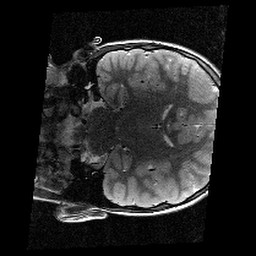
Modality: T2w
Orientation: coronal
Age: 9
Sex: male
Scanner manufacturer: siemens
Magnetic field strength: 3 T
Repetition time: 9.23 s
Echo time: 0.067 s